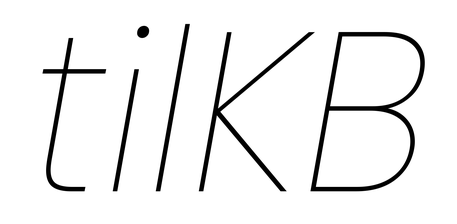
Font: Poppins-ThinItalic